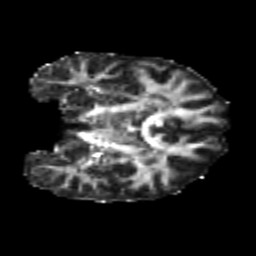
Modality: FA
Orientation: coronal
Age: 24
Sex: male
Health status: healthy
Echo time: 0.074 s